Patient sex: M
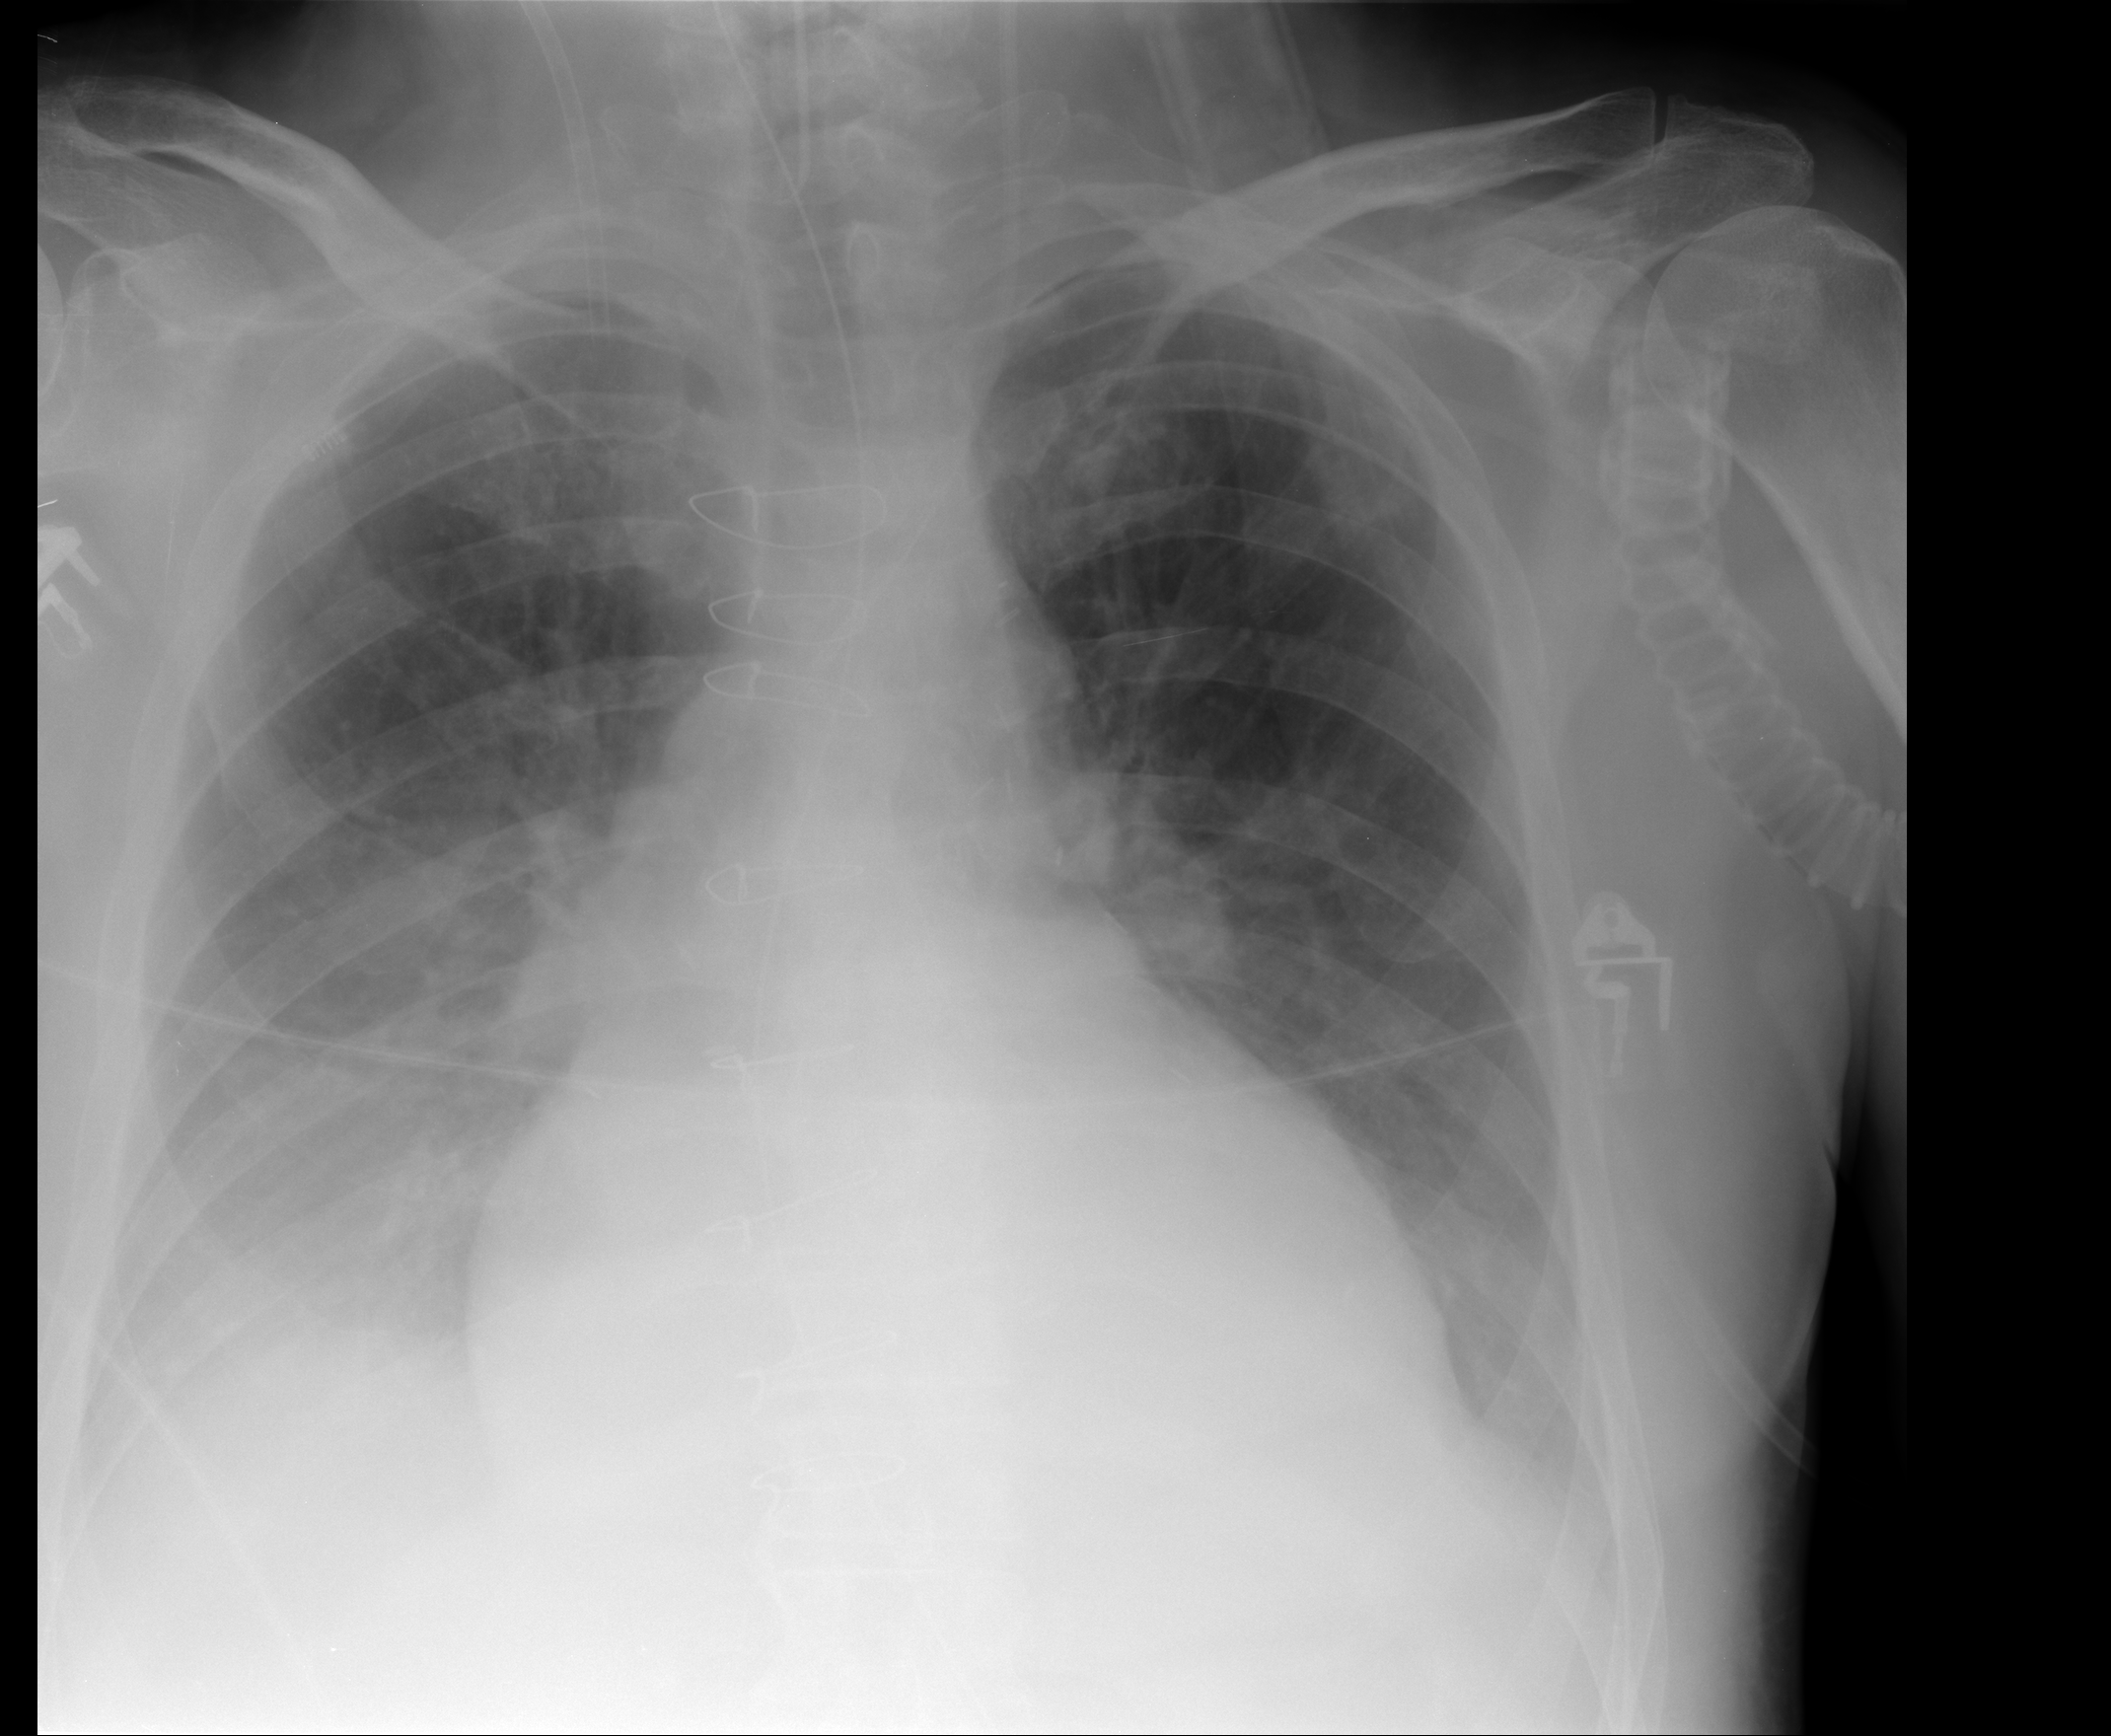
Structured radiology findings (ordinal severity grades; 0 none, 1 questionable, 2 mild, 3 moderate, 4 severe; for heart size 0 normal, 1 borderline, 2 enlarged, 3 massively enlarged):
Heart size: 2
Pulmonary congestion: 3
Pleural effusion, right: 3
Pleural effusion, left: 2
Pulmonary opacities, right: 2
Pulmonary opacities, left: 1
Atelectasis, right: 2
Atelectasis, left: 2